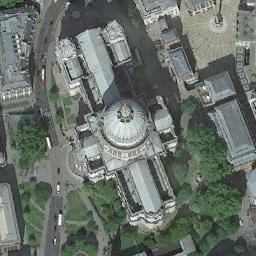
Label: church